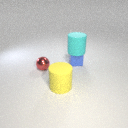
small blue rubber cube to the right of large yellow rubber cylinder